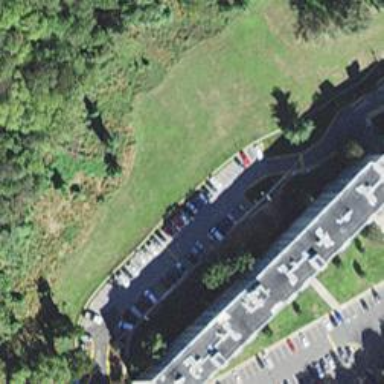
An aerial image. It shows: Parking area.